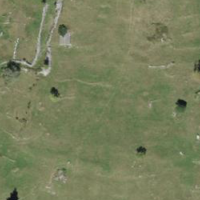
EUNIS habitat code: 23
Species observed at this site:
Dactylorhiza sambucina